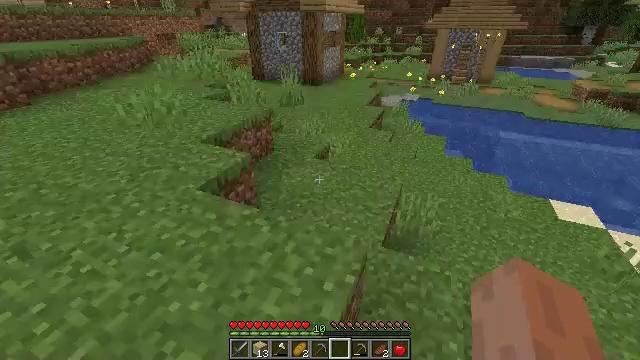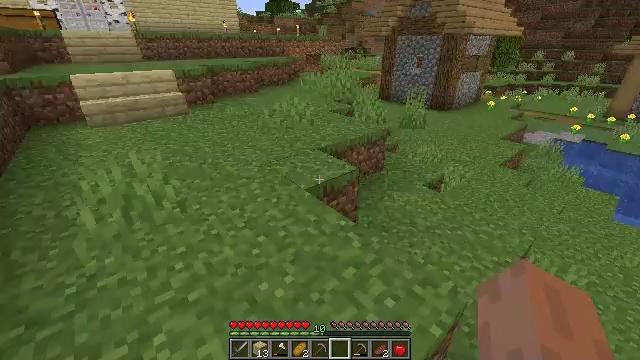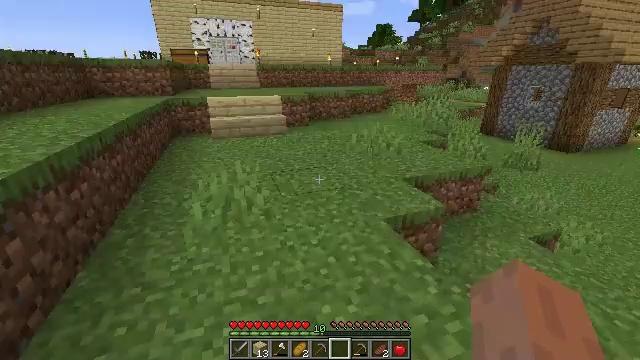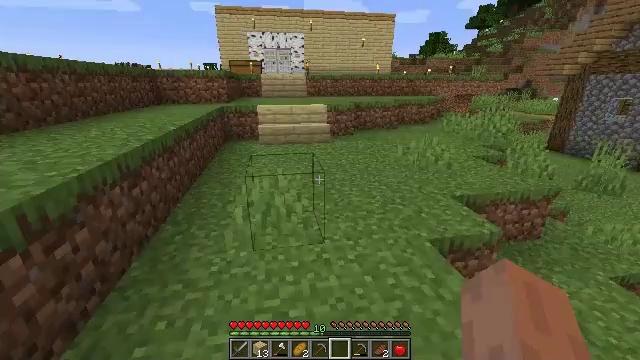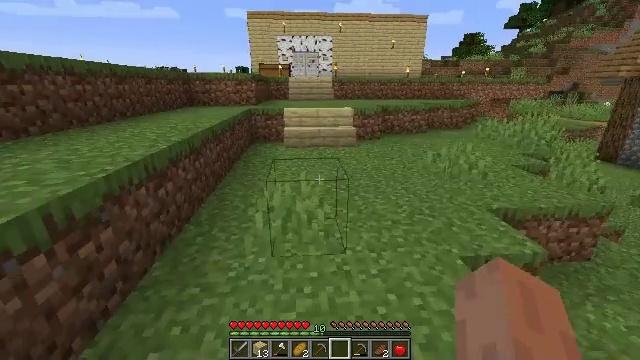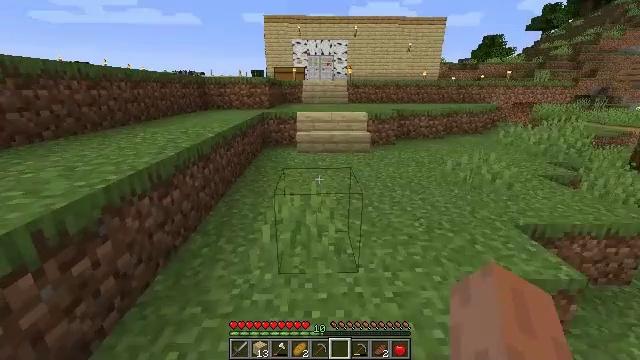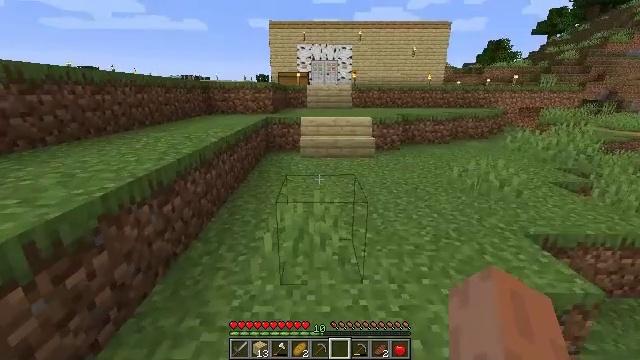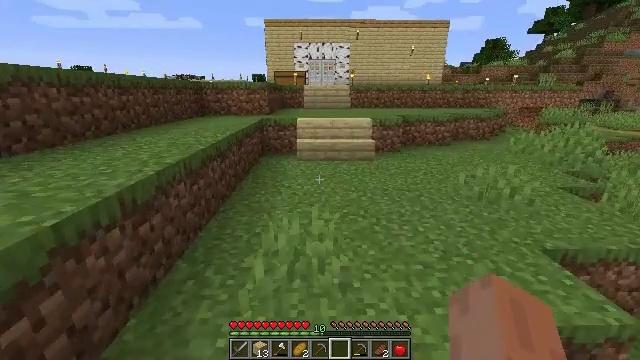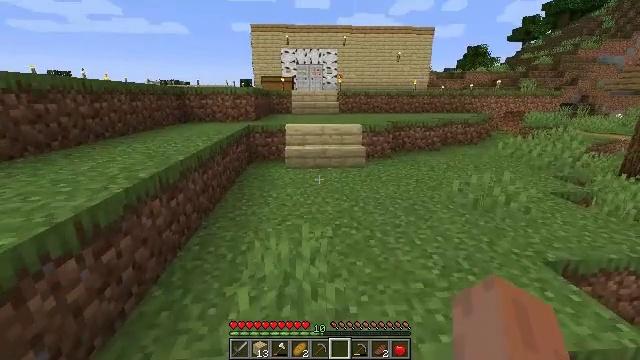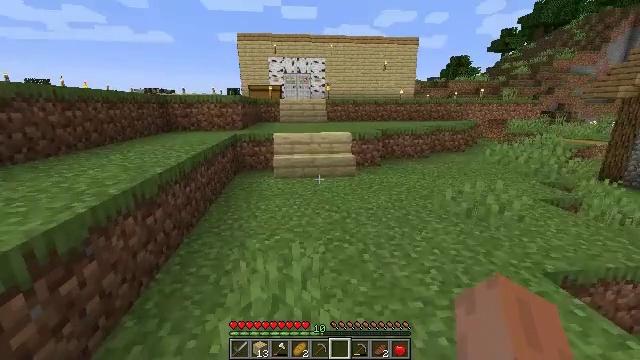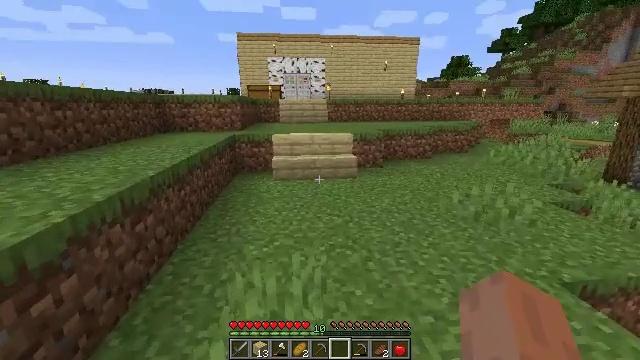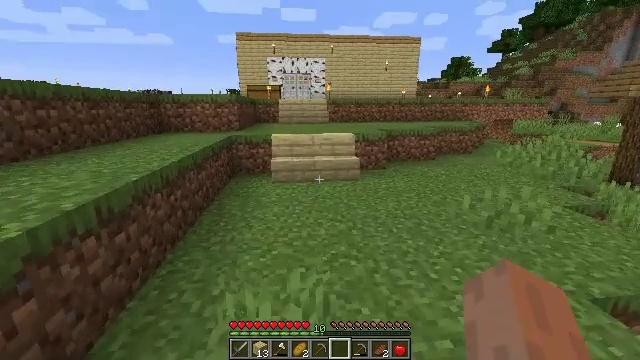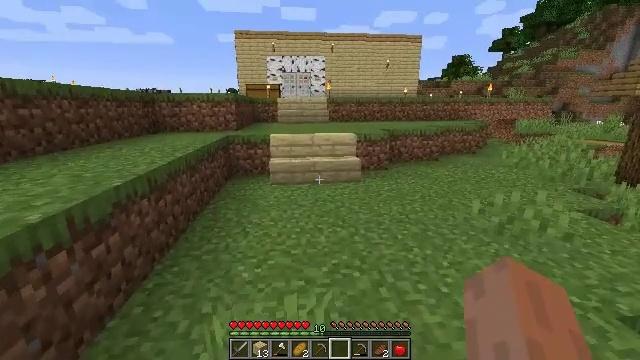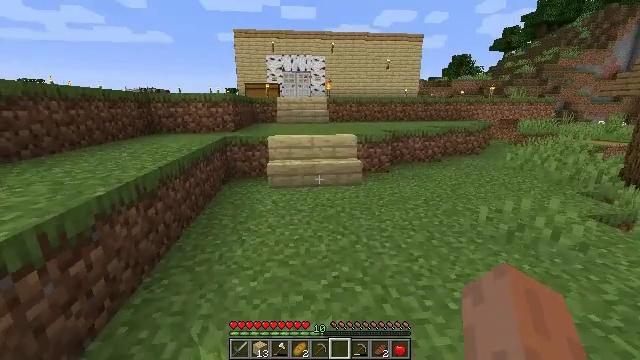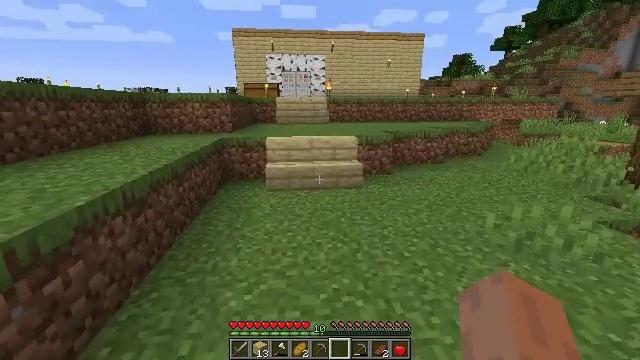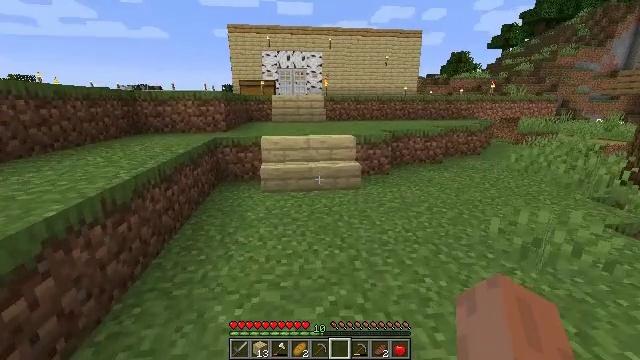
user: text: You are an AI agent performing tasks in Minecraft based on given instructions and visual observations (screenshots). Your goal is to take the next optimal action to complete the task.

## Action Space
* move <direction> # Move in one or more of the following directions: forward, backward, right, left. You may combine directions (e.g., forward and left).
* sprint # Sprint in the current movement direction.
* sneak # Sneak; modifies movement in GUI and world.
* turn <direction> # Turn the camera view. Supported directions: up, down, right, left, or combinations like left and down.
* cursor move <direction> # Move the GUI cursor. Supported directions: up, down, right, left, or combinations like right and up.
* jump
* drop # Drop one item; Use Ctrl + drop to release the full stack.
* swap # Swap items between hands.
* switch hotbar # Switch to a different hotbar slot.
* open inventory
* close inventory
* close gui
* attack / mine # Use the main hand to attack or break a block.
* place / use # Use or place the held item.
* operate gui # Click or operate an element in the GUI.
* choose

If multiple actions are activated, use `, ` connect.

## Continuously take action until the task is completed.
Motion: motion action
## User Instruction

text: Make shears using two iron ingots in the crafting table.
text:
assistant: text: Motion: turn left and up
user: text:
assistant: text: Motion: turn left and up
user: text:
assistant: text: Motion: move forward, turn left and up
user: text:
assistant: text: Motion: move forward, turn left
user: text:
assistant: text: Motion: move forward, turn left
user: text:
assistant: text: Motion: move forward
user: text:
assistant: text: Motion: move forward
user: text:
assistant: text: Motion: move forward, turn right and up
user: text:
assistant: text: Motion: move forward, turn right and up
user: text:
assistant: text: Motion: move forward
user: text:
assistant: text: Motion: move forward
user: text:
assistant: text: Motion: move forward
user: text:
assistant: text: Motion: move forward
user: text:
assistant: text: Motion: move forward
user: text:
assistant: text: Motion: move forward
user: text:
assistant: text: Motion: move forward
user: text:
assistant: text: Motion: move forward
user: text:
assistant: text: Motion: move forward
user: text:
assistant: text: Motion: move forward
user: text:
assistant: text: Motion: move forward
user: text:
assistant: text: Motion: move forward
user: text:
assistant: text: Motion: move forward
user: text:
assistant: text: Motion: move forward
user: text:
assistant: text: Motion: move forward
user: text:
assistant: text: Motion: move forward
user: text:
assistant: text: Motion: move forward
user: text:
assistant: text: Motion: move forward
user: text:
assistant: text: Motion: move forward
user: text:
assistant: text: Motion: move forward
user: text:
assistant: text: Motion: move forward, turn left